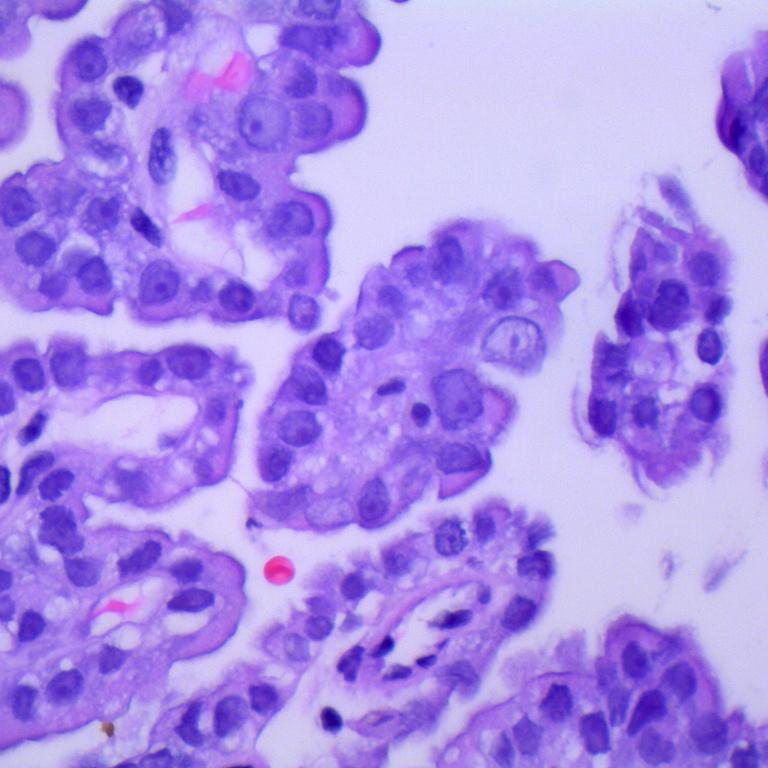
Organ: lung
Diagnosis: adenocarcinomas